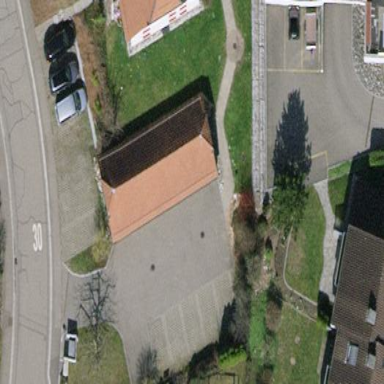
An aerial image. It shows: Group of garages.